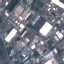
Land use / land cover: Industrial